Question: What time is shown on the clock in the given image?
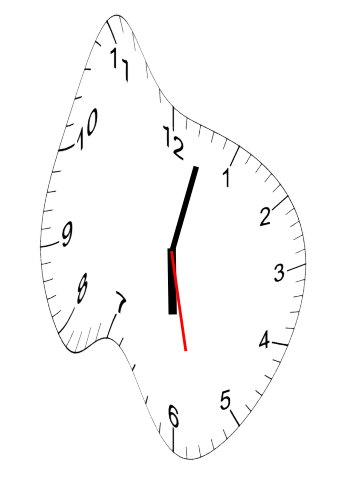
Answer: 06:02:28